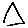
Label: triangle